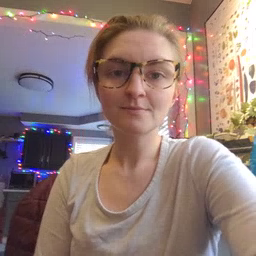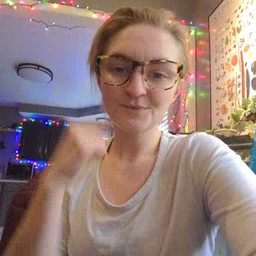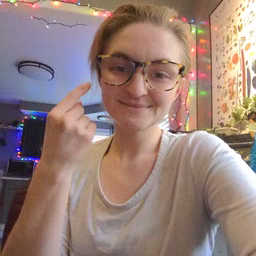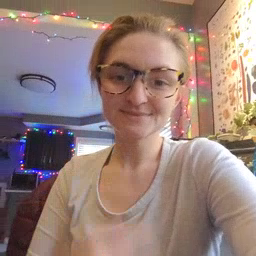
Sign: smile